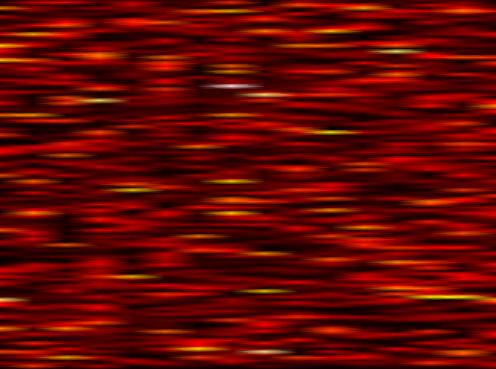
Label: FOFDM